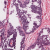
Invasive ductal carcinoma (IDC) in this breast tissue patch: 0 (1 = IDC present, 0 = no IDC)